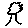
Label: tree